Question: A 'Template' can have zero or many 'Document' and zero or many 'MetaIndex'. A 'Document' can have zero or more 'Index', and a 'MetaIndex' can also have zero or more 'Index':

This represent a potential cascade problem because deleting a 'Template' will delete its 'Document' (which is OK); deleting a 'Document' will delete its 'Index', which is also OK. But when deleting a 'Template' try to delete the 'MetaIndex' (which will also delete 'Index') a problem will appear (a cycle).
I understand the problem. I think a way to solve it is specifying that when I delete a template it's documents and its document's indices get deleted, and also the meta-indices associated with the template. But that the metaindices do not cascade delete it's associated indices, so no cycles appear.
Searching here for a <URL>, I've tried this:
'''
protected override void OnModelCreating(DbModelBuilder modelBuilder)
{
modelBuilder.Entity<MetaIndex>().HasMany<Index>(m => m.IndicesEnteros).WithRequired().WillCascadeOnDelete(false);
}
'''
But it's not working:
> Introducing FOREIGN KEY constraint on table may cause cycles or multiple cascade paths. Specify ON DELETE NO ACTION or ON UPDATE NO ACTION, or modify other FOREIGN KEY constraints. Could not create constraint. See previous errors.
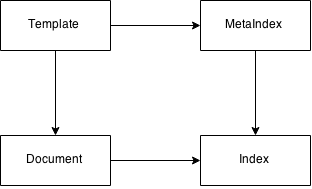
Answer: Finally, after <URL> I was able to get it to work but understanding the order of the properties. I'm posting my own solution in case it could help others.
An Index has a required MetaIndex (because it it's non-nullable, if it were, then no cascade-delete were created). The next is specify how it is navigable (WithMany, the collection property on the MetaIndex class is Indices). Finally I need to specify the name of the foreign key field, which is (following the standards) MetaIndexID. Then I can specify that I don't need cascade delete. So the only way to delete Index with cascading is through document deletion (Which I wanted).
'''
protected override void OnModelCreating(DbModelBuilder modelBuilder)
{
modelBuilder.Entity<Index>()
.HasRequired(index => index.MetaIndex)
.WithMany(metaIndex => metaIndex.Indices)
.HasForeignKey(index => index.MetaIndexID)
.WillCascadeOnDelete(false);
base.OnModelCreating(modelBuilder);
}
'''